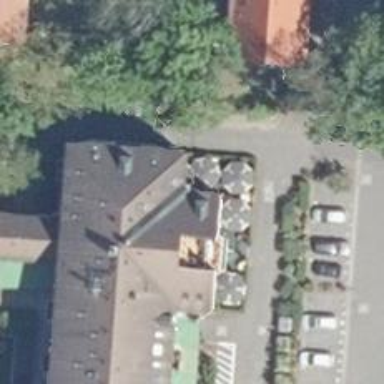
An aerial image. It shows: Restaurant.